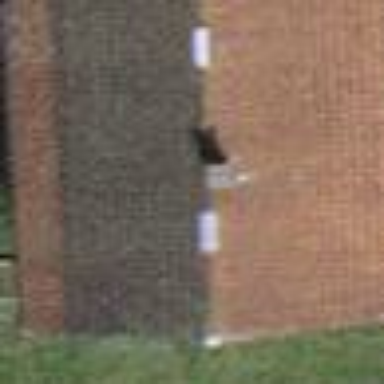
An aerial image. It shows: Shed.